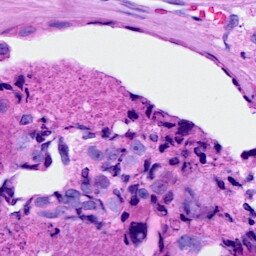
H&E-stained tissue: Breast